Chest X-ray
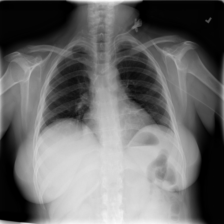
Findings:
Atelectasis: positive
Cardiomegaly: negative
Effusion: negative
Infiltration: negative
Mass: negative
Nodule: negative
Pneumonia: negative
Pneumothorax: negative
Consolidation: negative
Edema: negative
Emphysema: negative
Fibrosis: negative
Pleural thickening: negative
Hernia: negative